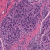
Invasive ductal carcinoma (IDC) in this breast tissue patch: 0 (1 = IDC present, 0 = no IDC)